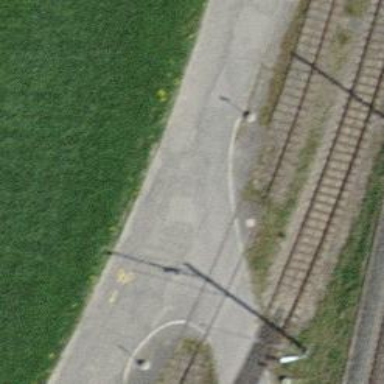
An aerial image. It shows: Railway level crossing.